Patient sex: F
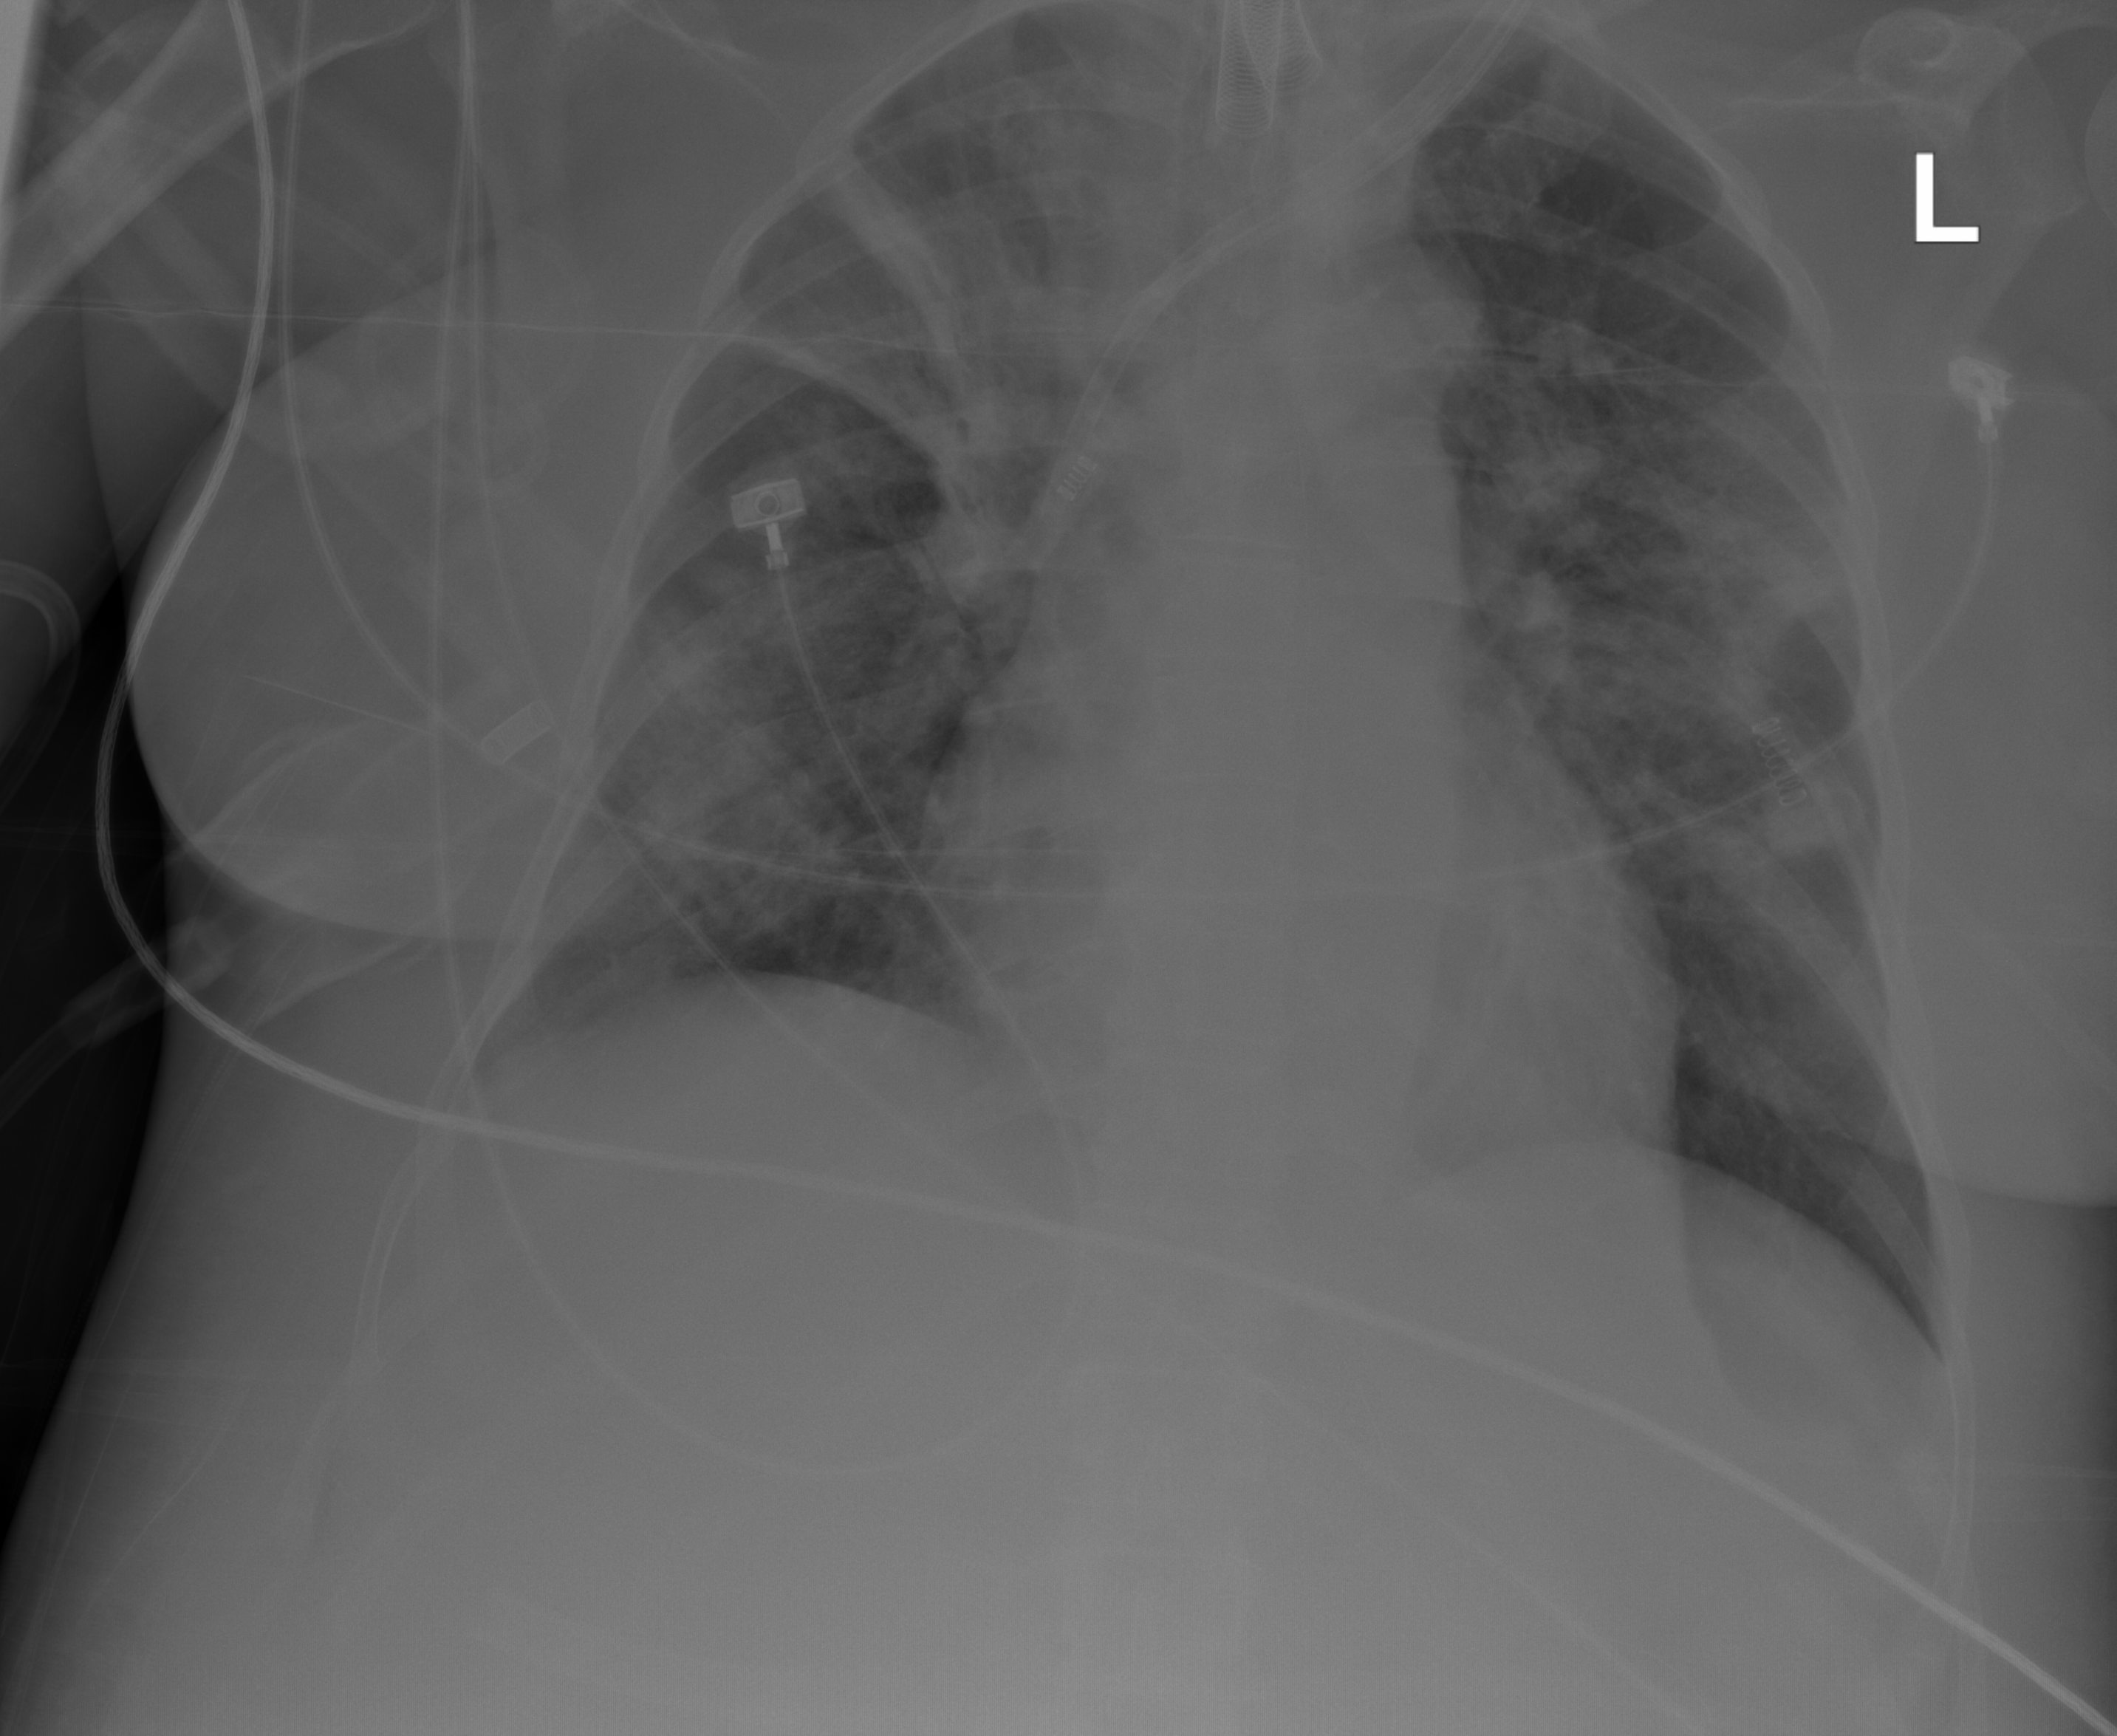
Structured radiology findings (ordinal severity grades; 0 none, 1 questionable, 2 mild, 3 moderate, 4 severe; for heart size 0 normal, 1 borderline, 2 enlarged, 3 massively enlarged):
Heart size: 0
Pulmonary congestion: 0
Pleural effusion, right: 0
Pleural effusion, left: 0
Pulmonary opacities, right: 3
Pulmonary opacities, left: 2
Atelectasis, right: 3
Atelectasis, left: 3